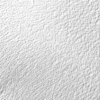
Label: not_dusty